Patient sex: M
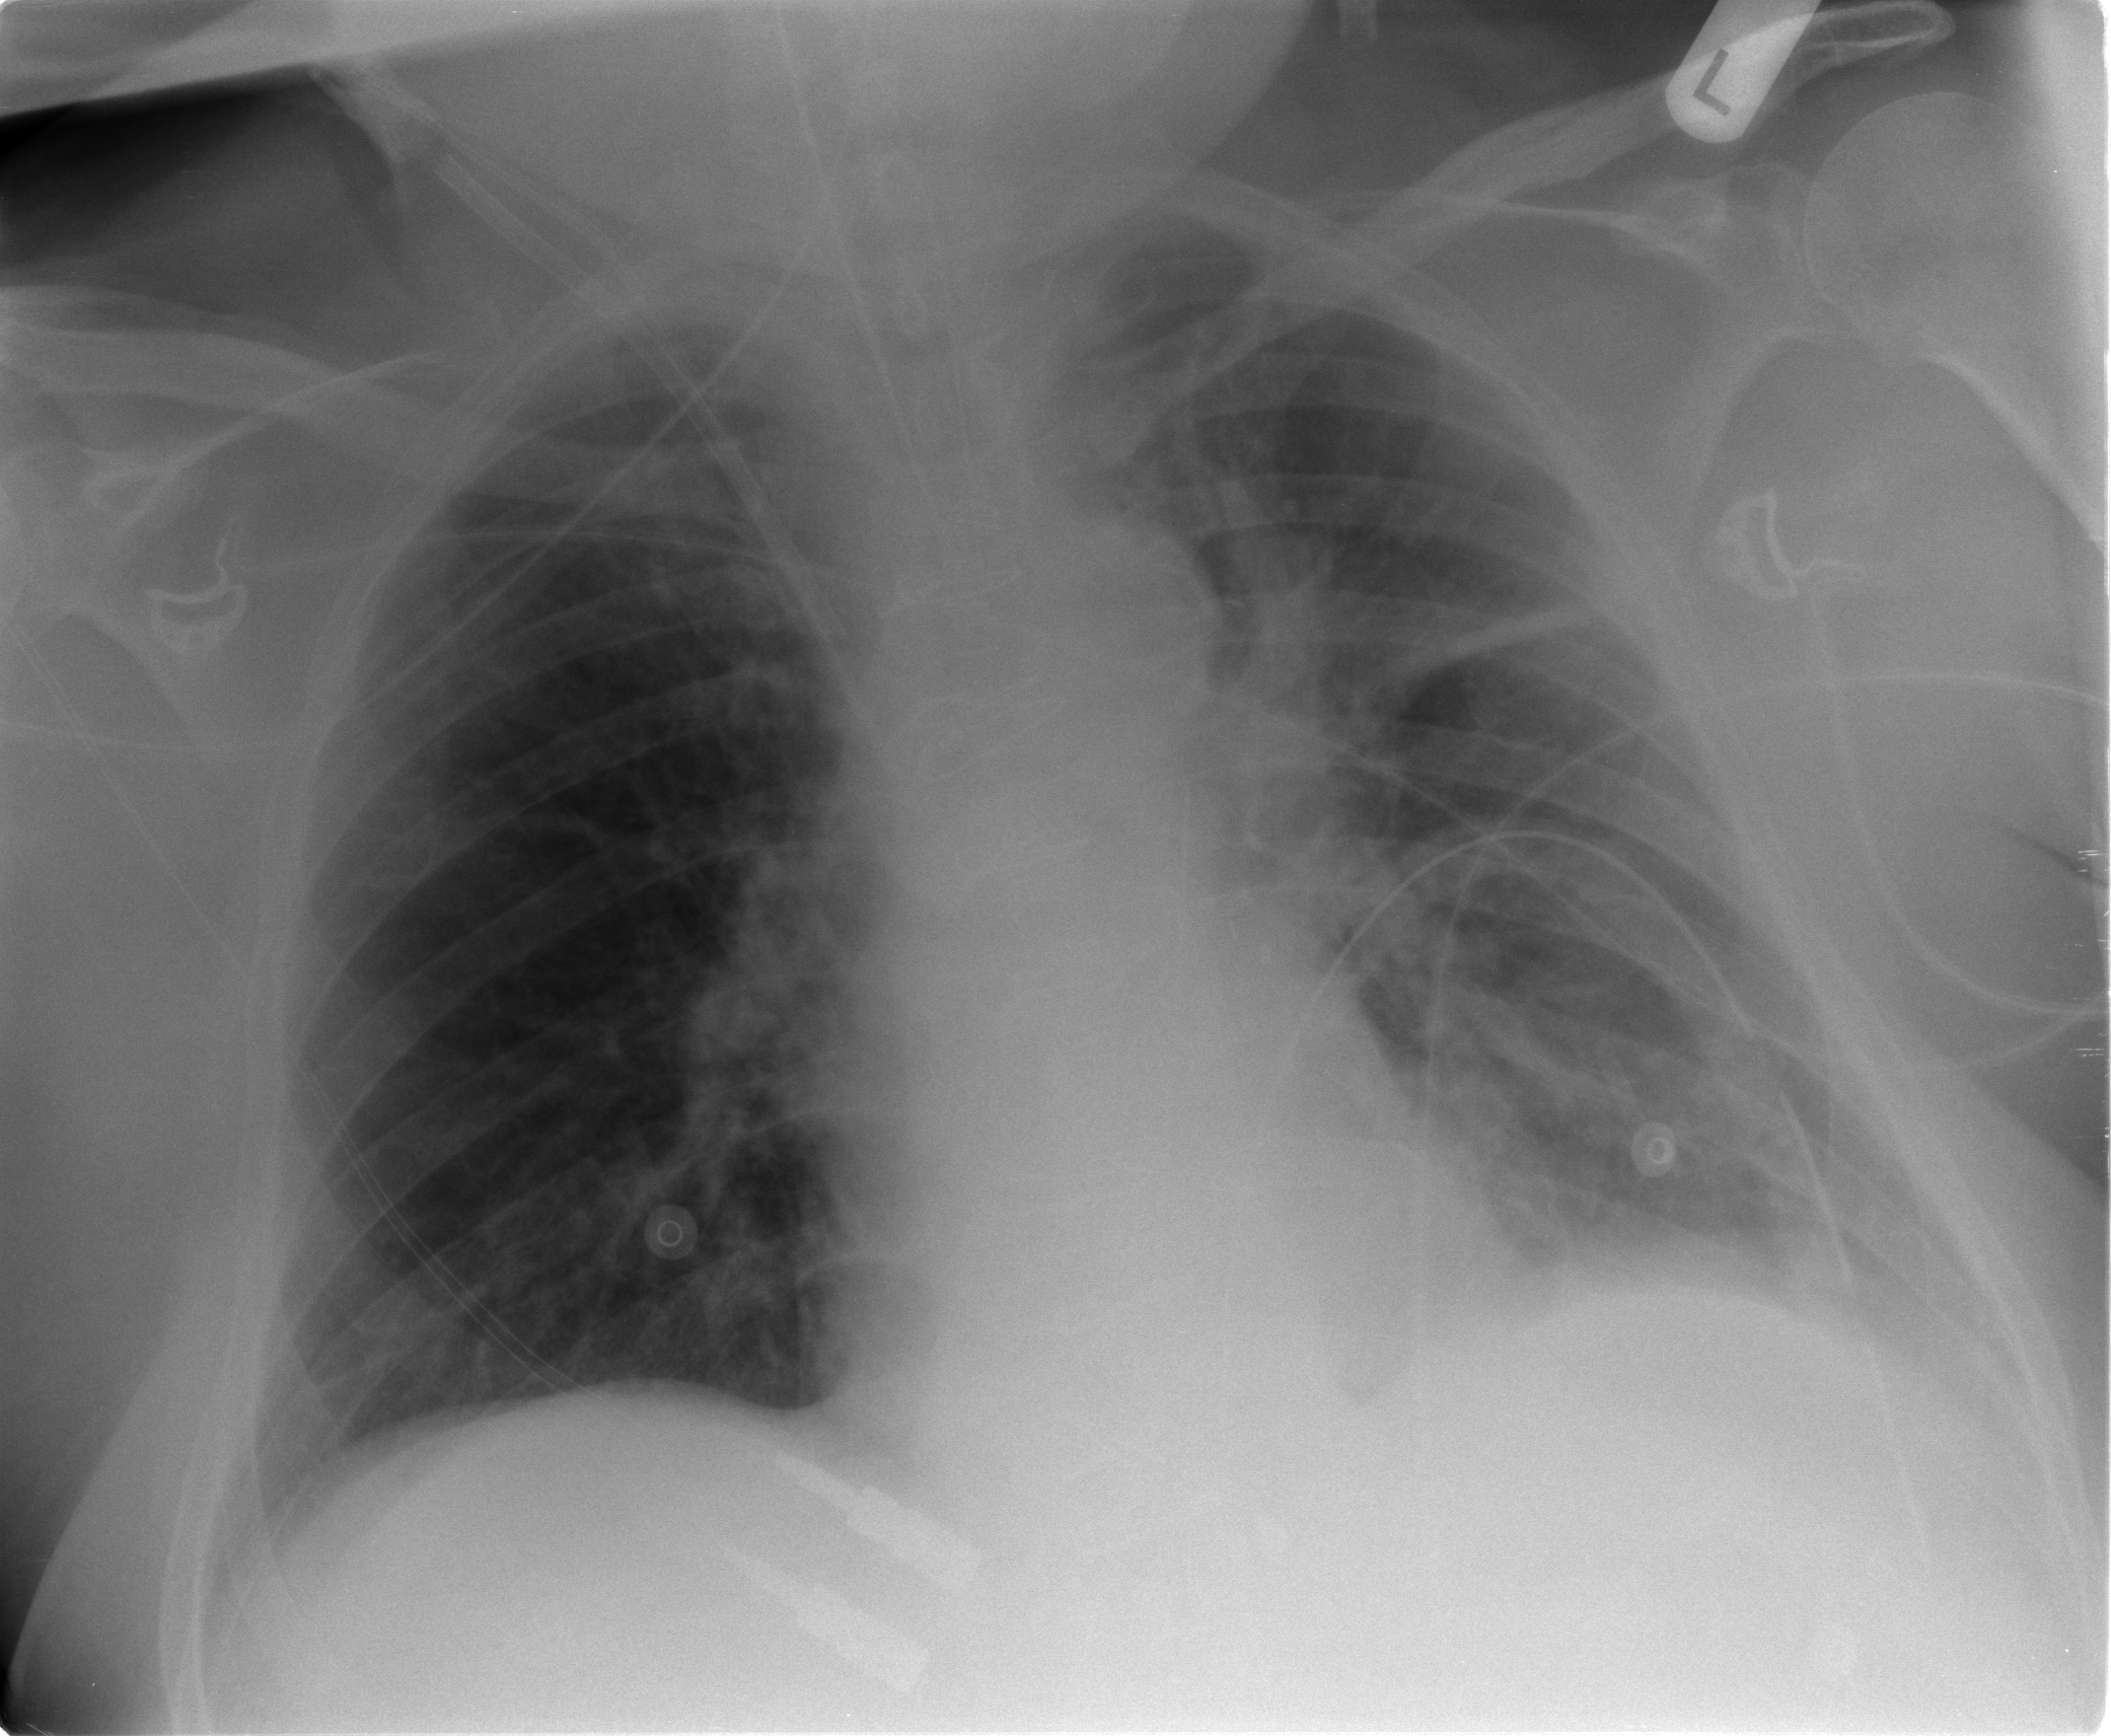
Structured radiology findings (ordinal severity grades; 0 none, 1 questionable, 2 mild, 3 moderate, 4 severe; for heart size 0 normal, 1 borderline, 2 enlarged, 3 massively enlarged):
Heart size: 0
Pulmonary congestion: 2
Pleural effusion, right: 0
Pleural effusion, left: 1
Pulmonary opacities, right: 0
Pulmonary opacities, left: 1
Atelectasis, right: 0
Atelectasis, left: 1